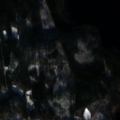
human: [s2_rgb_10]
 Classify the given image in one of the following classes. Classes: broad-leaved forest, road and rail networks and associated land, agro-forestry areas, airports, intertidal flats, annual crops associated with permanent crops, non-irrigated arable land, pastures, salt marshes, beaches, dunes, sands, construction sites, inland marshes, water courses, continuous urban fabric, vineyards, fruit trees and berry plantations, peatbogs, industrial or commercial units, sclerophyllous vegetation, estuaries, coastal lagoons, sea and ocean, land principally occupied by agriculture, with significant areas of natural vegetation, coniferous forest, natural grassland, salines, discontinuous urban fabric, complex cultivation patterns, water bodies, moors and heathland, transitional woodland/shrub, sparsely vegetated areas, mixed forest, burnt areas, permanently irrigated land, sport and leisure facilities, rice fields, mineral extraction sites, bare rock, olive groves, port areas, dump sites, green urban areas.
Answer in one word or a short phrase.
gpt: coniferous forest, mixed forest, water bodies